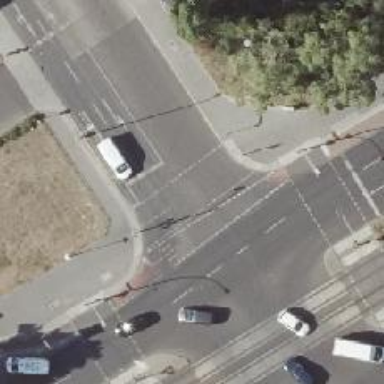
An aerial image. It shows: Crossing with traffic signals.